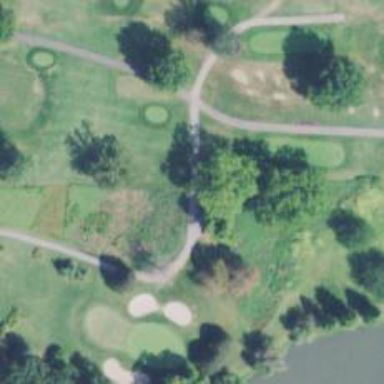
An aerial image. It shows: Path for both roads and golfers.